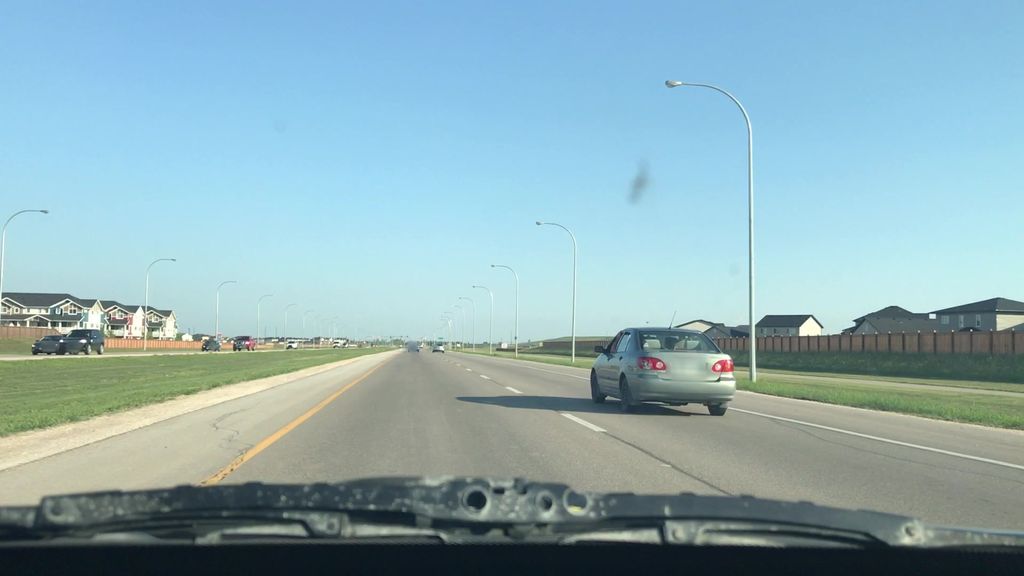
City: winnipeg